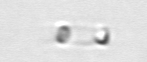
Label: Skeletonema